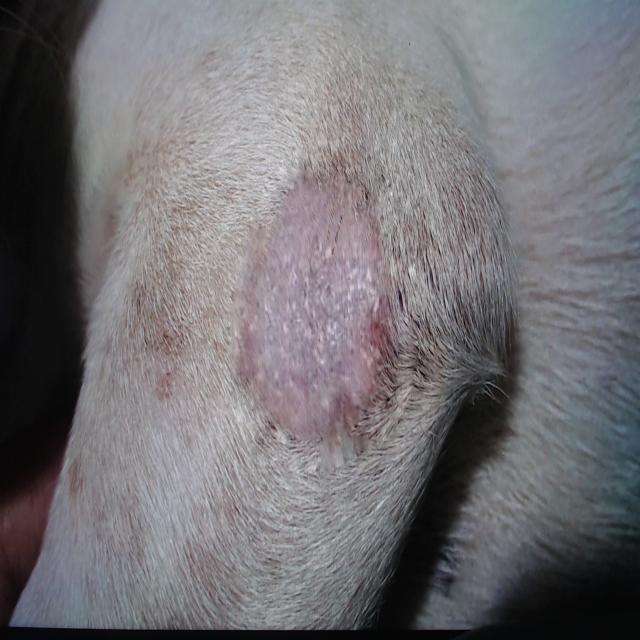
Canine ringworm (Dermatophytosis) — fungal infection caused by Microsporum or Trichophyton. Presents with circular alopecia, scaling, crusting, and broken hairs.